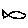
Label: fish